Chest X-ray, PA view. Patient: 50 years old, sex F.
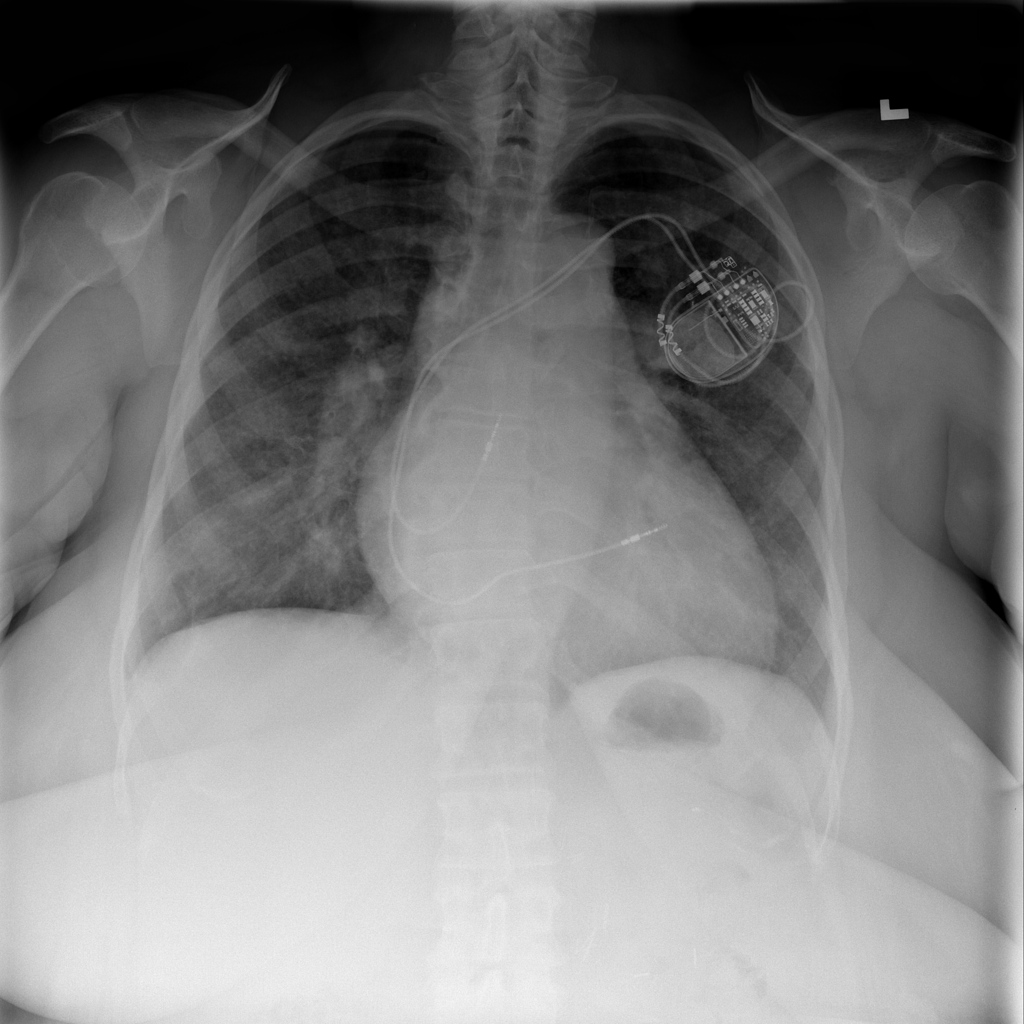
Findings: Infiltration